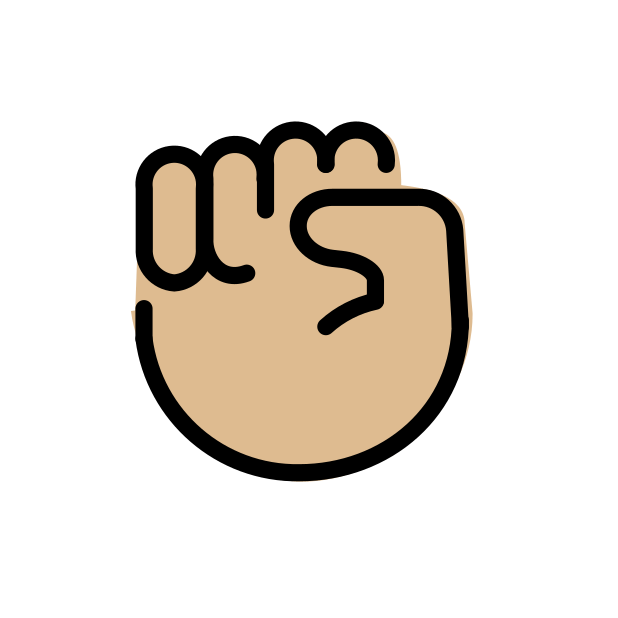
raised fist: medium-light skin tone